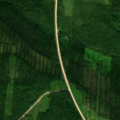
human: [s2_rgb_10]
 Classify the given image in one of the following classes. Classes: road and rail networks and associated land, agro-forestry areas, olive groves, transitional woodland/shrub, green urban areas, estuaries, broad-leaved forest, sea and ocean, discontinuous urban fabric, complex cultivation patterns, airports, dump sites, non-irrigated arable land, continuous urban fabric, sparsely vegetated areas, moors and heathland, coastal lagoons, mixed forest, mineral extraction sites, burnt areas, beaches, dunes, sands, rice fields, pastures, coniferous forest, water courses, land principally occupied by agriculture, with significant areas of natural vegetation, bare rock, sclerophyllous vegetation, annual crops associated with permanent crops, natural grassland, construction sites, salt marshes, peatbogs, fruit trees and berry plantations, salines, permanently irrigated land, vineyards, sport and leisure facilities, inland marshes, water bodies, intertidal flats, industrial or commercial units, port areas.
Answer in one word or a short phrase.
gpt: coniferous forest, mixed forest, transitional woodland/shrub